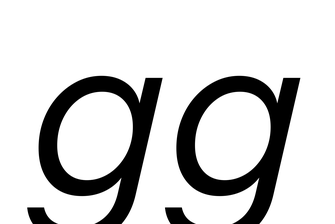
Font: InstrumentSans-Italic_Italic